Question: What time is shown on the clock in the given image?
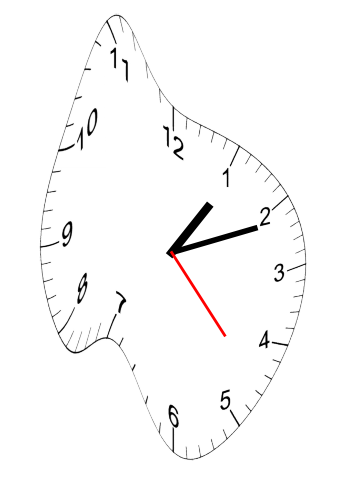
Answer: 01:11:23